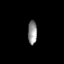
Tissue: prostate
Cell type: Fibroblasts
Senescence score: 0.7185
Nuclear area (px): 213
Mean DAPI intensity: 143.793